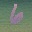
Label: 6